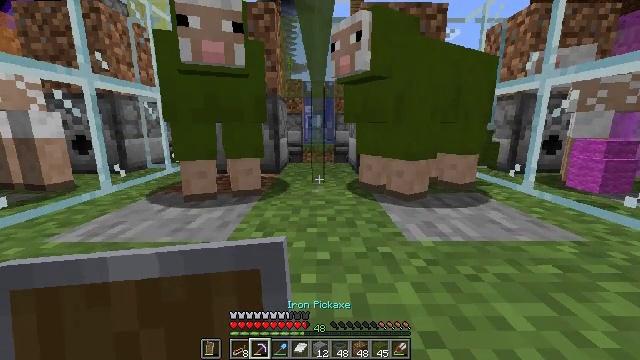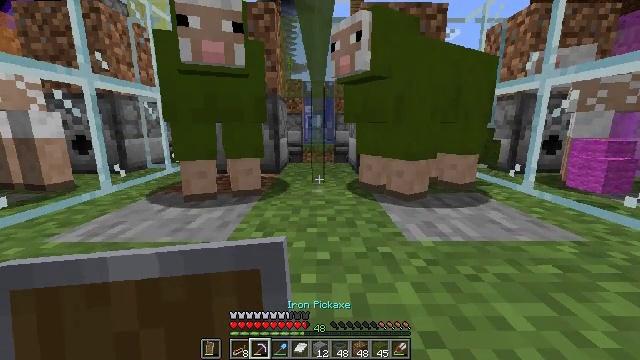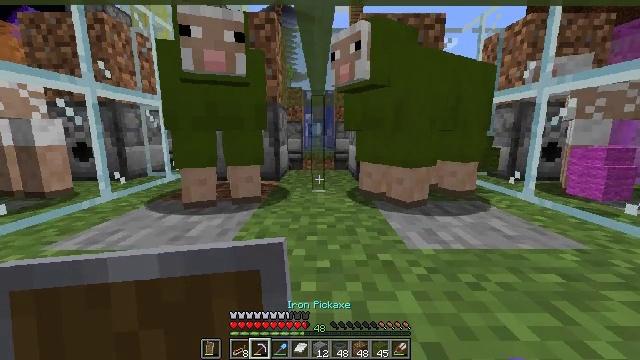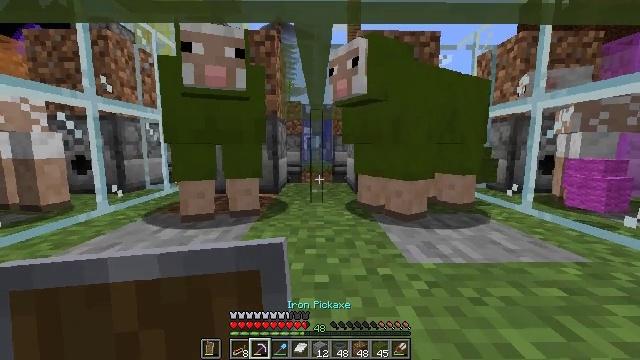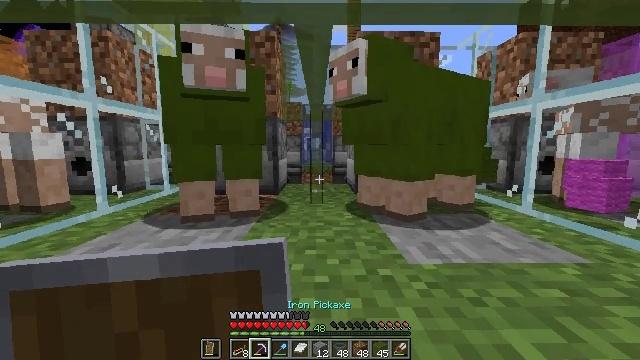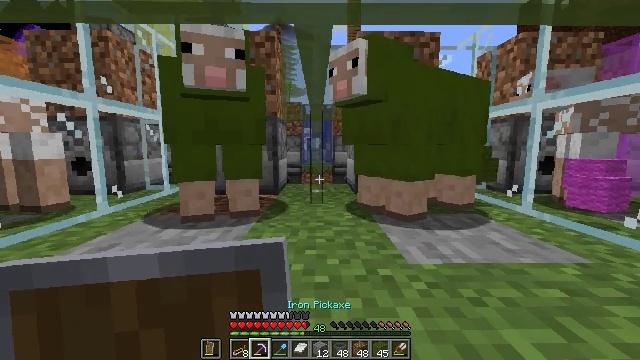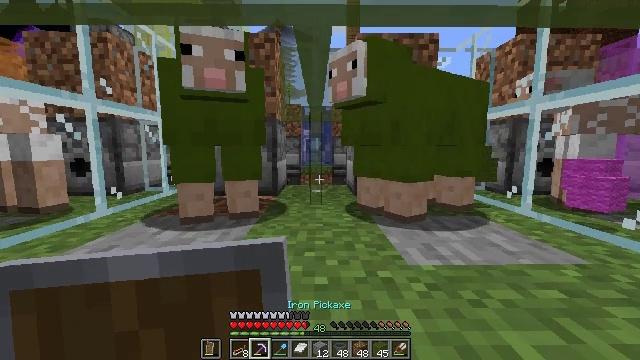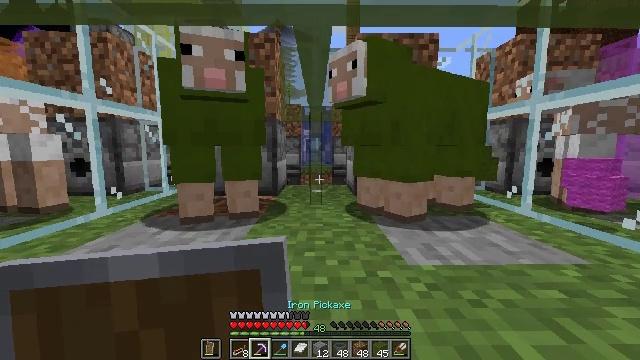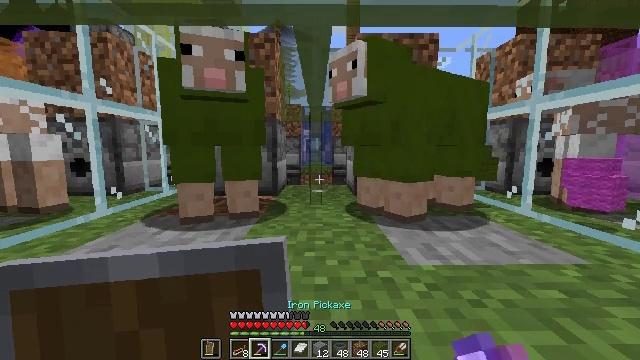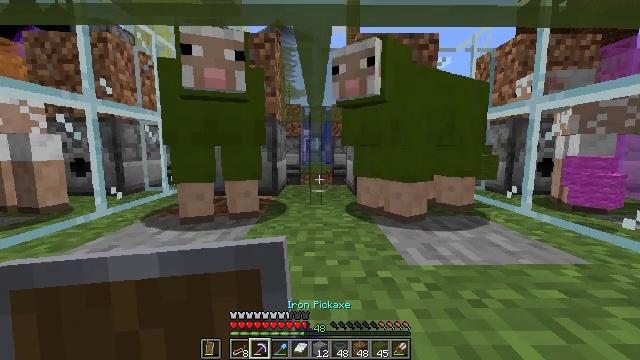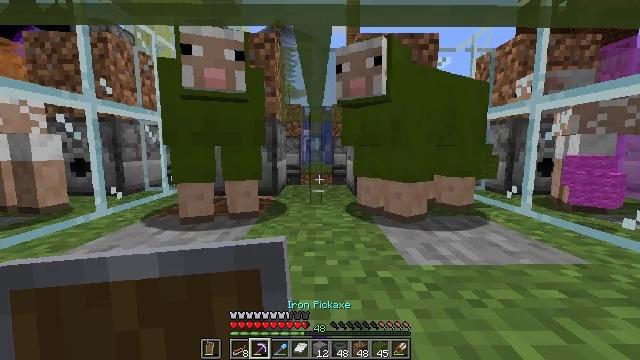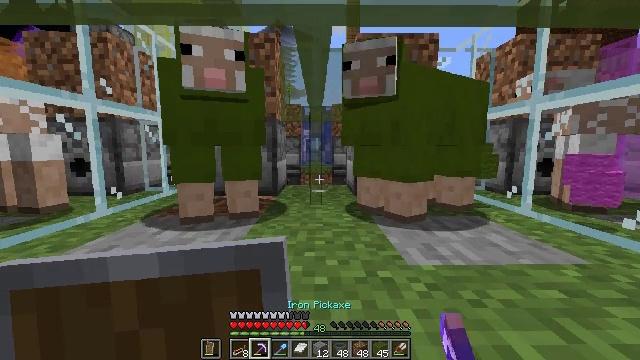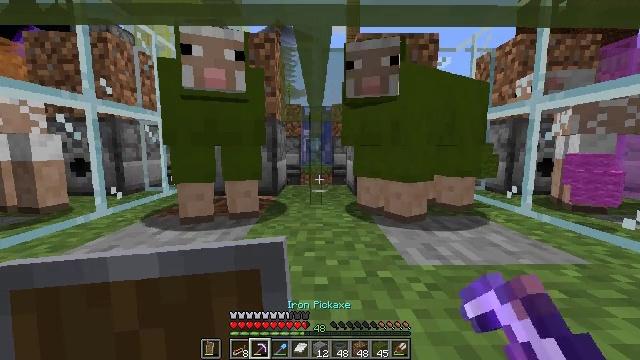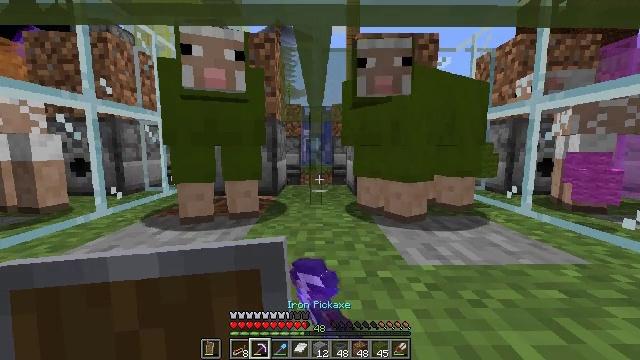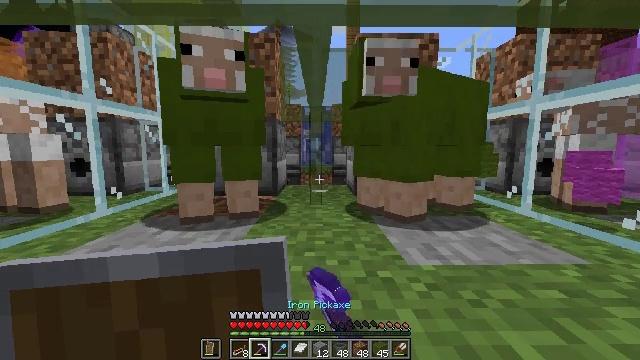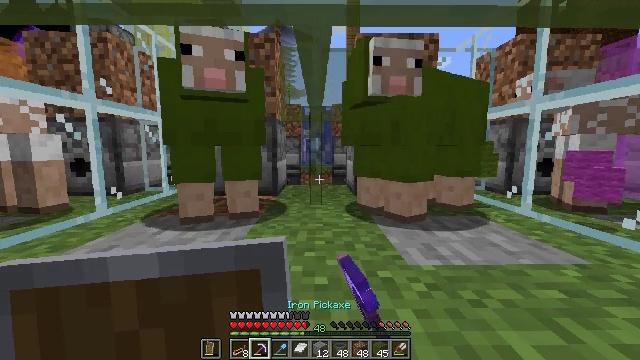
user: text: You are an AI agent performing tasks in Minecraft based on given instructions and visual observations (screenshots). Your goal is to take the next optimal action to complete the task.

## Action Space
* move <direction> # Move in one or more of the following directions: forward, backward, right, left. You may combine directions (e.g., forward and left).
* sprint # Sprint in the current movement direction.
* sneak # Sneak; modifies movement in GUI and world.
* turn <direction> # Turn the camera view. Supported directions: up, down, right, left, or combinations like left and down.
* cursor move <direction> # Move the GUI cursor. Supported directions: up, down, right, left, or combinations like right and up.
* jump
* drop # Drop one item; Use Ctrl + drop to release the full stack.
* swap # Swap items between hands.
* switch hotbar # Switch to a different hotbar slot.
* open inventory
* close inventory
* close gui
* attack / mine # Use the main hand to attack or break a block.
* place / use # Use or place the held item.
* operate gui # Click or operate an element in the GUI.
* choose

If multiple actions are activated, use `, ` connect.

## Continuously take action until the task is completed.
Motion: motion action
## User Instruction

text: Smash the green stained glass pane to retrieve it.
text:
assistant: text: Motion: no_op
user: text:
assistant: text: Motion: turn up
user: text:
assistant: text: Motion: turn up
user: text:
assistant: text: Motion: no_op
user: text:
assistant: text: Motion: no_op
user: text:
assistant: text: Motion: no_op
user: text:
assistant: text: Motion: attack / mine
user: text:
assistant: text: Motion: attack / mine
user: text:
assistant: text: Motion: attack / mine
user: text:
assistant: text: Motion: attack / mine
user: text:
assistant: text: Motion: attack / mine
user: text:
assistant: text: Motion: attack / mine
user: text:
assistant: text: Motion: attack / mine
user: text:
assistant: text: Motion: attack / mine
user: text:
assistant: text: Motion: attack / mine
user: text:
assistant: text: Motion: attack / mine
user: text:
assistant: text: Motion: attack / mine
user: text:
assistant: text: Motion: attack / mine
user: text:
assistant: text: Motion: no_op
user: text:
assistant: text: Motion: no_op
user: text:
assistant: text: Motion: no_op
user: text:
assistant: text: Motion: no_op
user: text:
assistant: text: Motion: no_op
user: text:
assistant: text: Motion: attack / mine
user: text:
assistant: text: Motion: attack / mine
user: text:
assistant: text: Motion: attack / mine
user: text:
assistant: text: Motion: attack / mine
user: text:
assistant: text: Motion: attack / mine
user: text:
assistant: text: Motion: attack / mine
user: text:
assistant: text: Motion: attack / mine